Interaction volume radius: 10 \u00c5
Interaction volume height: 25 \u00c5
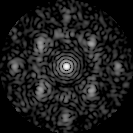
Disorder parameter: 0.6012